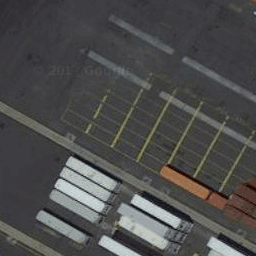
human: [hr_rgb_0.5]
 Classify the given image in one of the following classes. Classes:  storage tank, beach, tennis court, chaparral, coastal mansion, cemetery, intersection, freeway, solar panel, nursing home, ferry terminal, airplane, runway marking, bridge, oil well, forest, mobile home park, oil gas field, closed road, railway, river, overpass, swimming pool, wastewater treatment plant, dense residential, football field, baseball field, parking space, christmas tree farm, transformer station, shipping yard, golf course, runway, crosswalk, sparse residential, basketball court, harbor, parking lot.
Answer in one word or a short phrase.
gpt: shipping yard